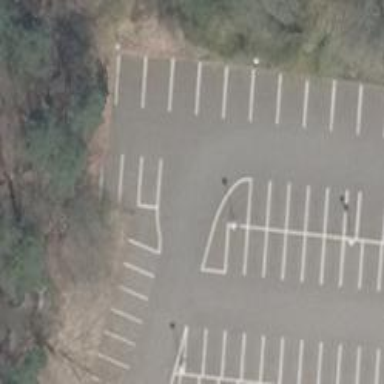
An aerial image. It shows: Road serving as parking aisle.